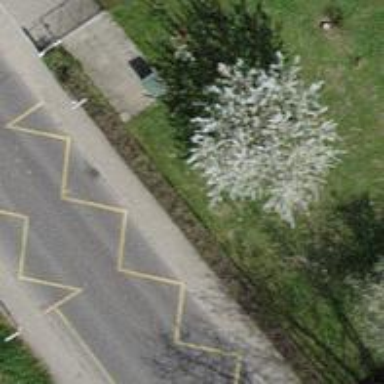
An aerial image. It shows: Bus stop along the road.